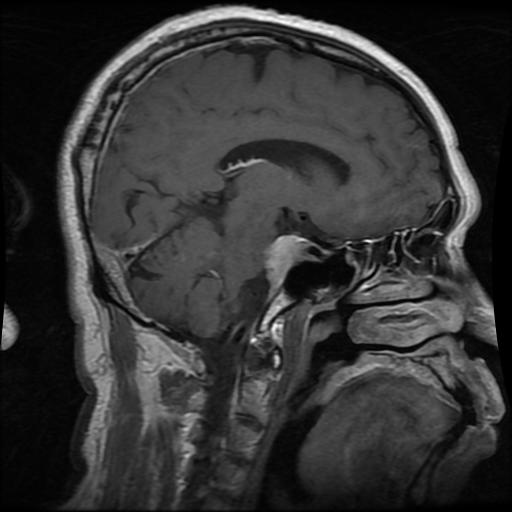
Label: meningioma